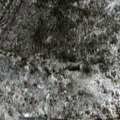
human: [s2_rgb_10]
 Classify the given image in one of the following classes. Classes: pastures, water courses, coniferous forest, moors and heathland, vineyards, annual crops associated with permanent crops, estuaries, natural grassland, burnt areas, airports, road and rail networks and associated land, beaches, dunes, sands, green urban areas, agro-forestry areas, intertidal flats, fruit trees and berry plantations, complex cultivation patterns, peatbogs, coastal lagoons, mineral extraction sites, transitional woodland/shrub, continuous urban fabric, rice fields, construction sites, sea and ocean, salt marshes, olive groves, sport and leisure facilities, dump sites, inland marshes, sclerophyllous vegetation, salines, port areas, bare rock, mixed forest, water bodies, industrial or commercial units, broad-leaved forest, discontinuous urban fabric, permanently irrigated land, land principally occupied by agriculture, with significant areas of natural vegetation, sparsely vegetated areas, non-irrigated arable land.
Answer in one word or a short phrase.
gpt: coniferous forest, mixed forest, moors and heathland, bare rock